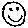
Label: smiley face